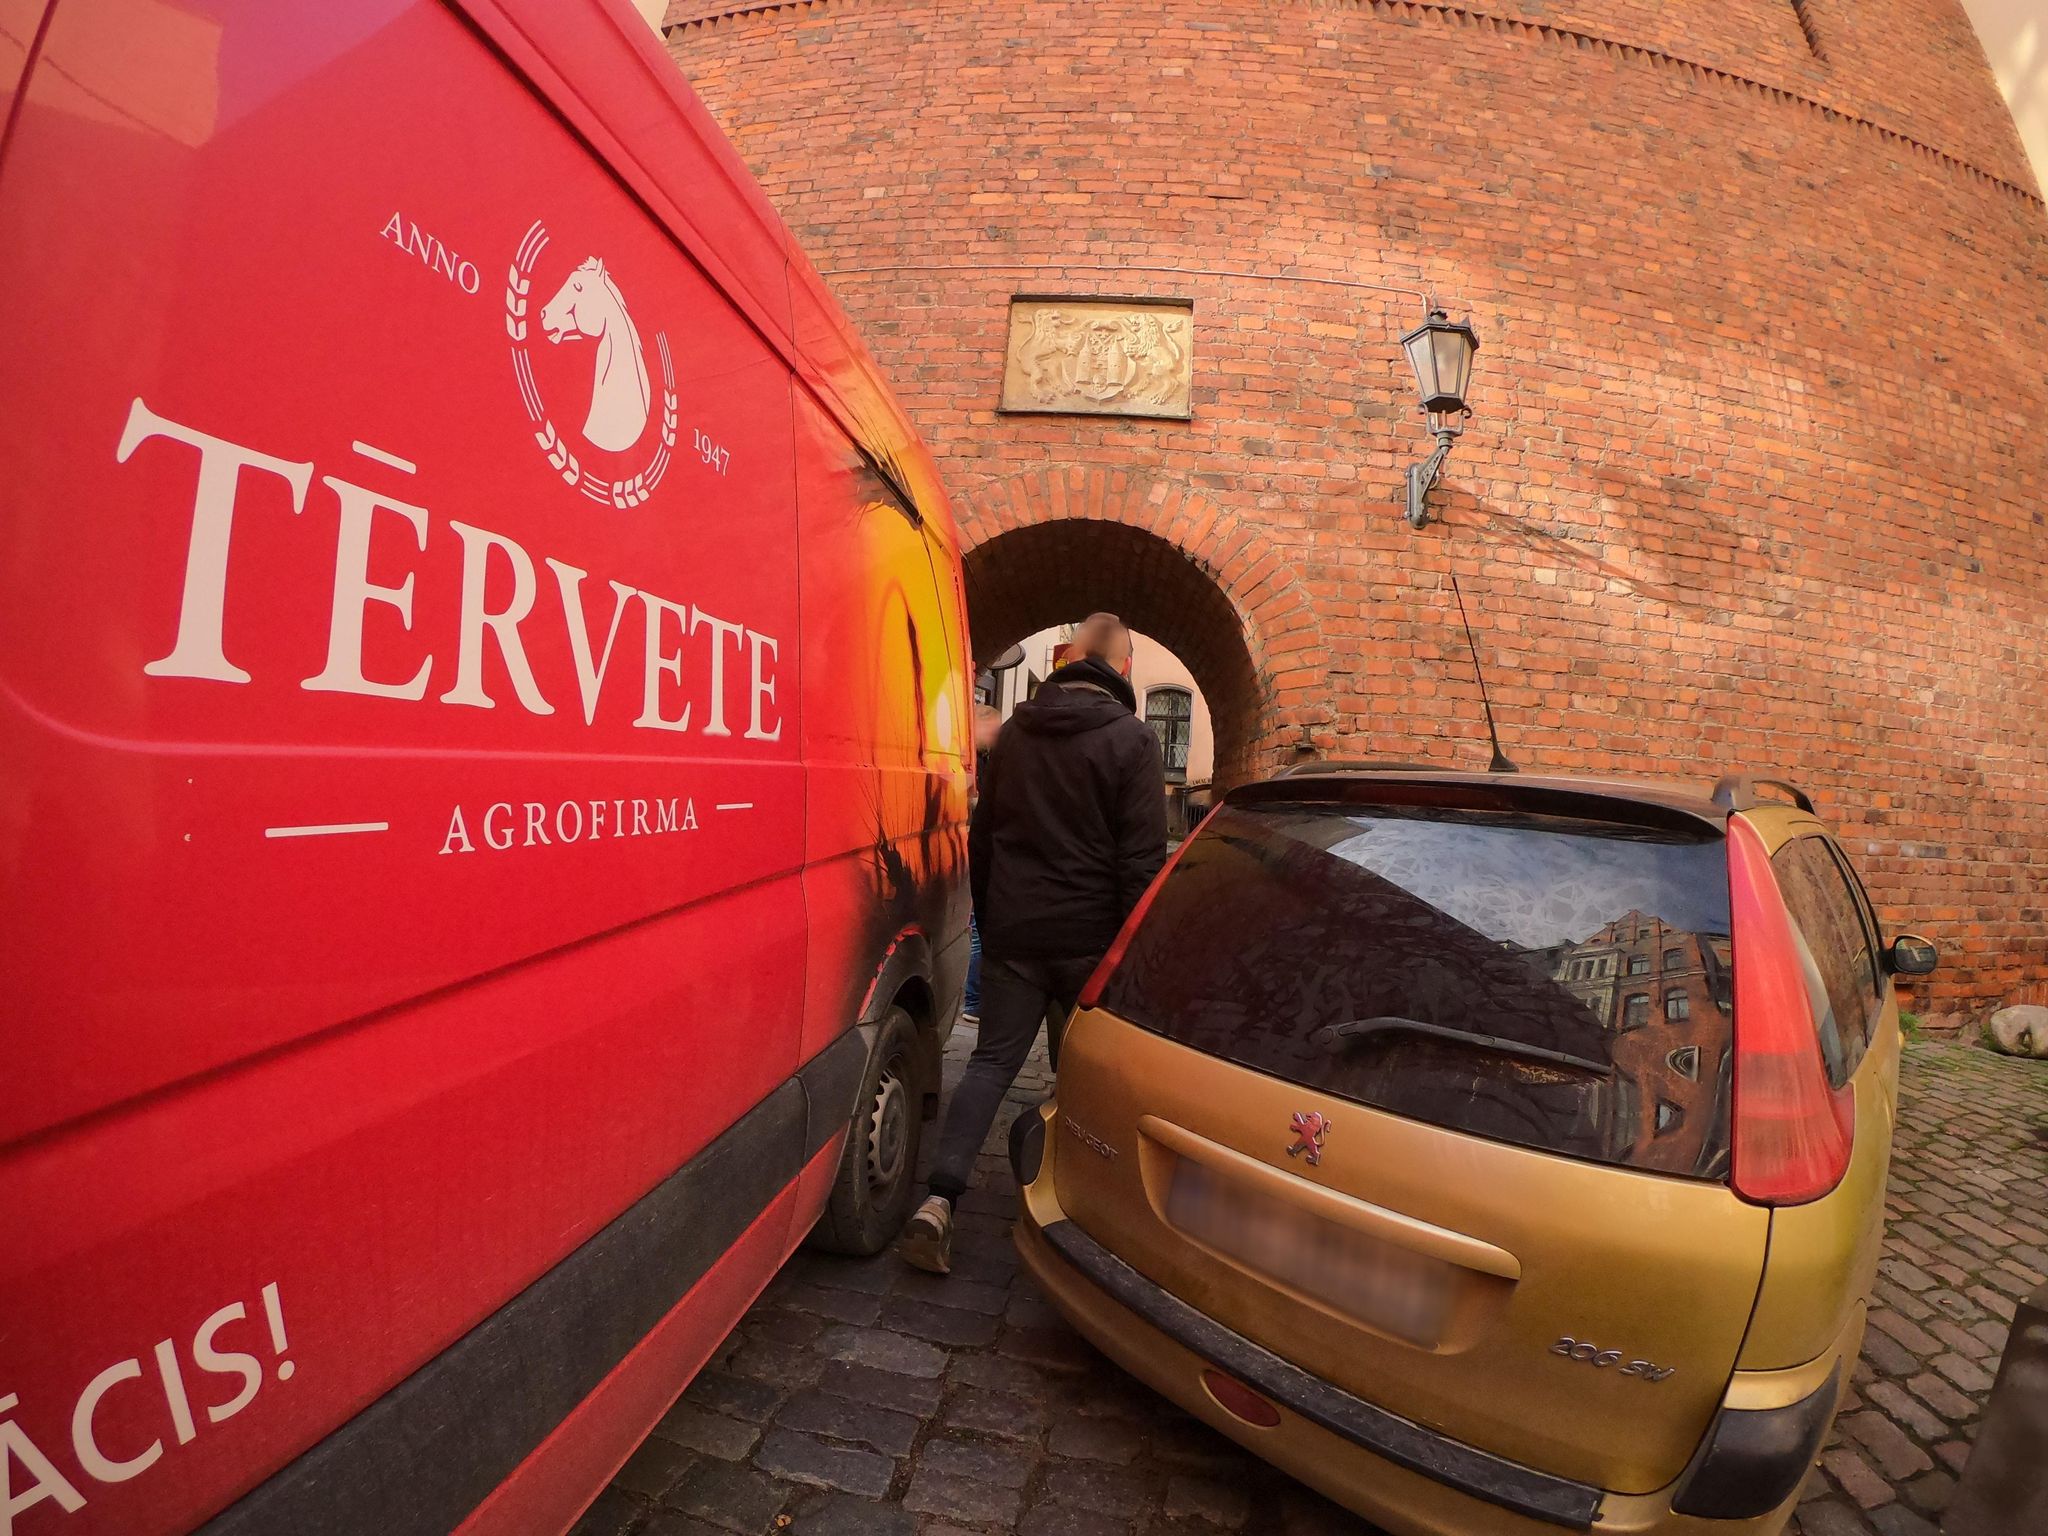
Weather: clear
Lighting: day
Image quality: good
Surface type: cycling surface
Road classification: footway, pedestrian, living_street
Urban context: urban centre
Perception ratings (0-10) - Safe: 1.71, Lively: 4.79, Beautiful: 1.04, Boring: 3.52, Depressing: 3.67, Wealthy: 8.59